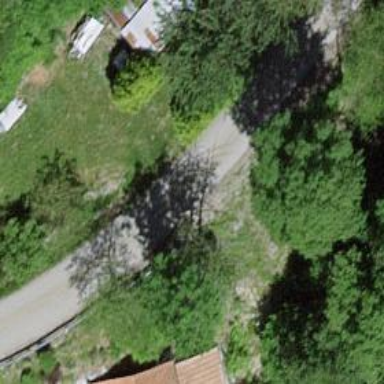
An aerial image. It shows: Unpaved road in residential area.